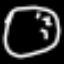
Label: clock